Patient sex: M
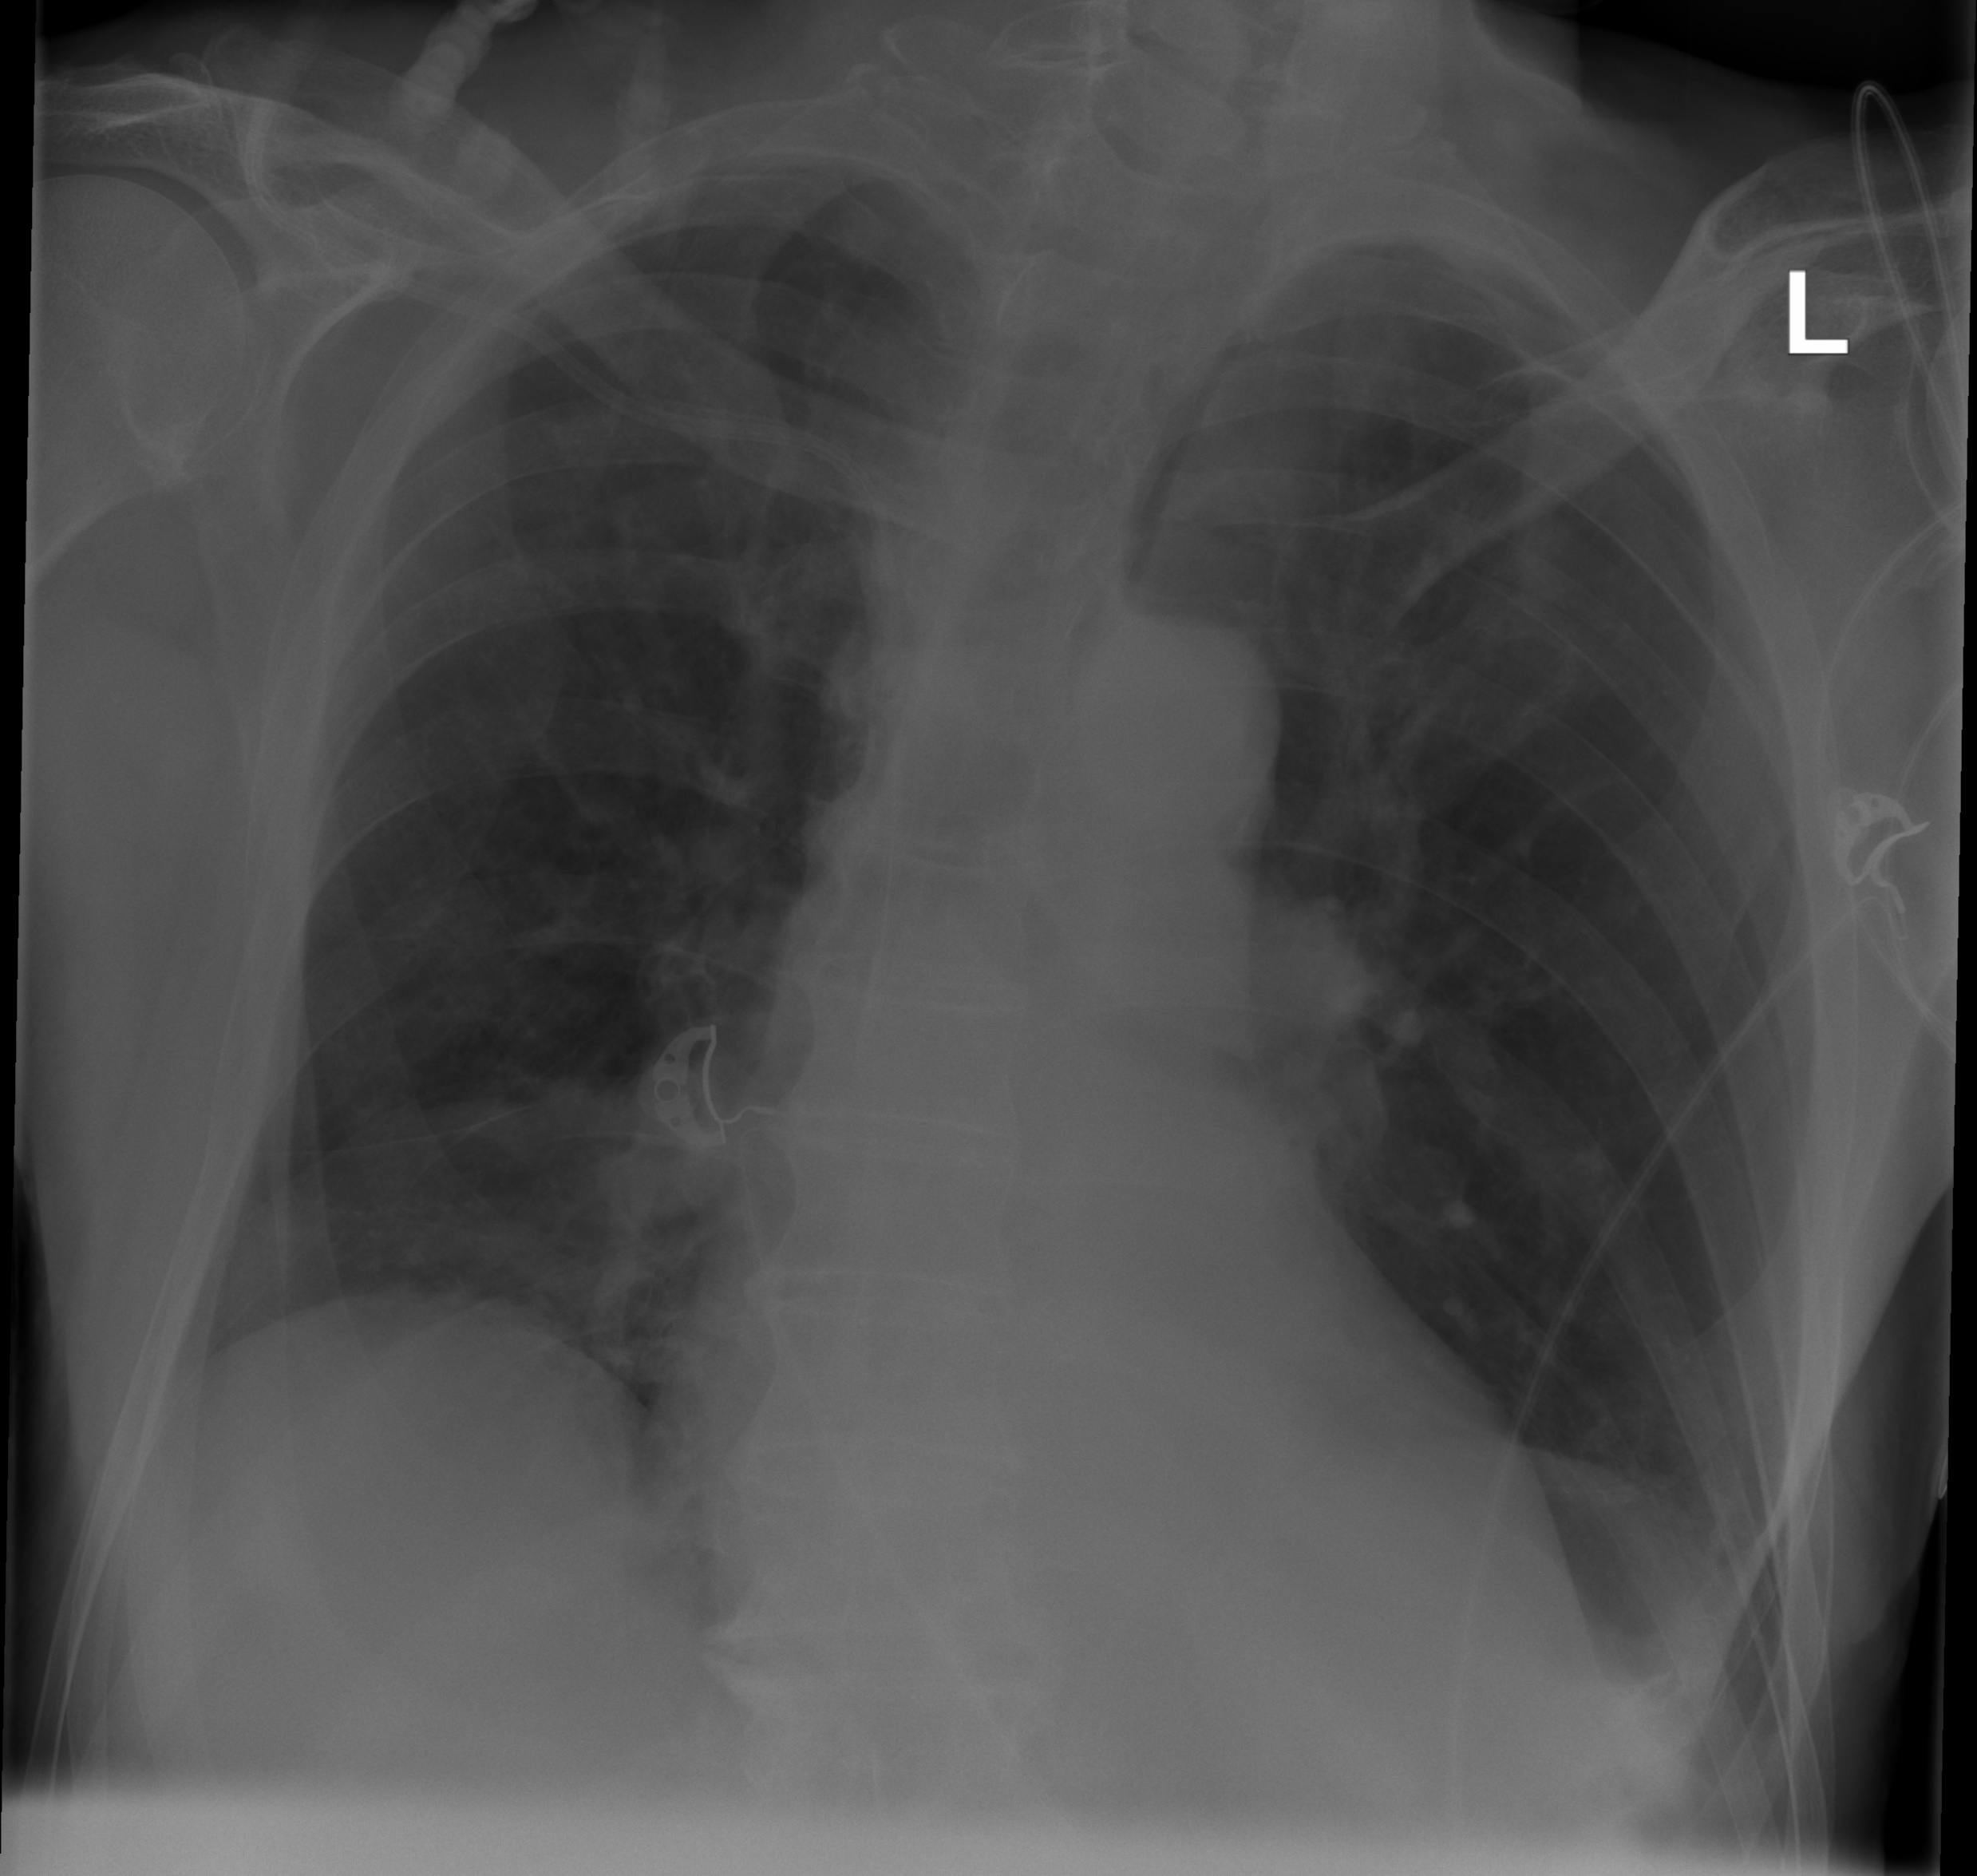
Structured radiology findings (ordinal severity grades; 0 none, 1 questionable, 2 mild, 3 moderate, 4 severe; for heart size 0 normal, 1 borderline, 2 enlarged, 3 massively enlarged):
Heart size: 0
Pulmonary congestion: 0
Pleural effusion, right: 2
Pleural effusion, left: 0
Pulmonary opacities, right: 0
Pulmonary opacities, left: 0
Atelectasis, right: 2
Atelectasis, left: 0